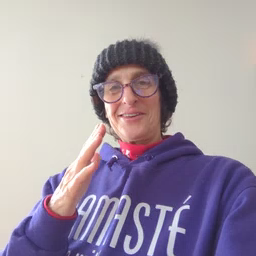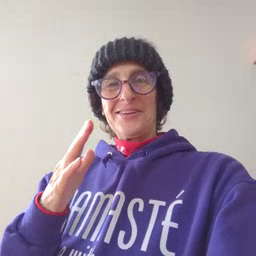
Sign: hate